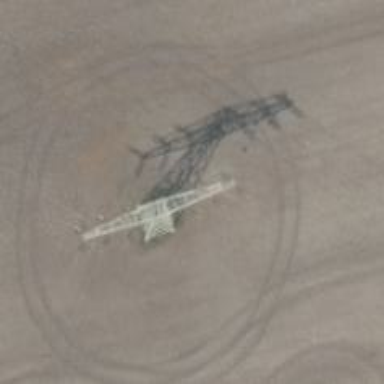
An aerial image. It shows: Power line with three cables.